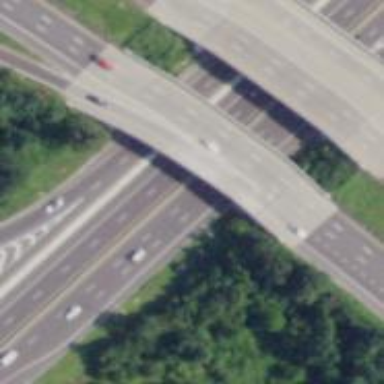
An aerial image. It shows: Motorway junction.